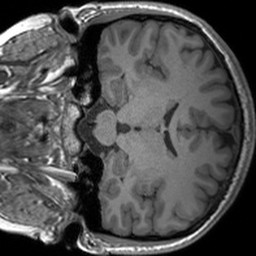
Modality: T1w
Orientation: coronal
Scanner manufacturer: siemens
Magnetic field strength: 3 T
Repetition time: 1.54 s
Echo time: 0.00234 s